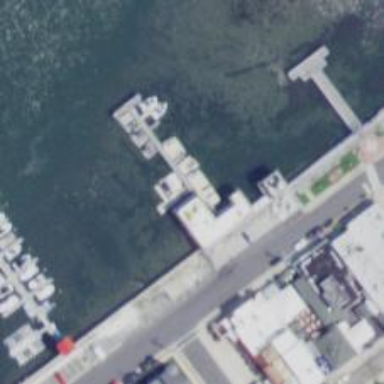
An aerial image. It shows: Man-made pier.